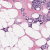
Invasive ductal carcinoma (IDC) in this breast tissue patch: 0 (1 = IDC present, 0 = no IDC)